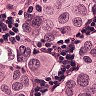
Metastatic tissue present: yes